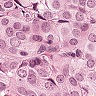
Metastatic tissue present: yes